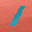
Label: 1